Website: home-depot
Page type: review-order
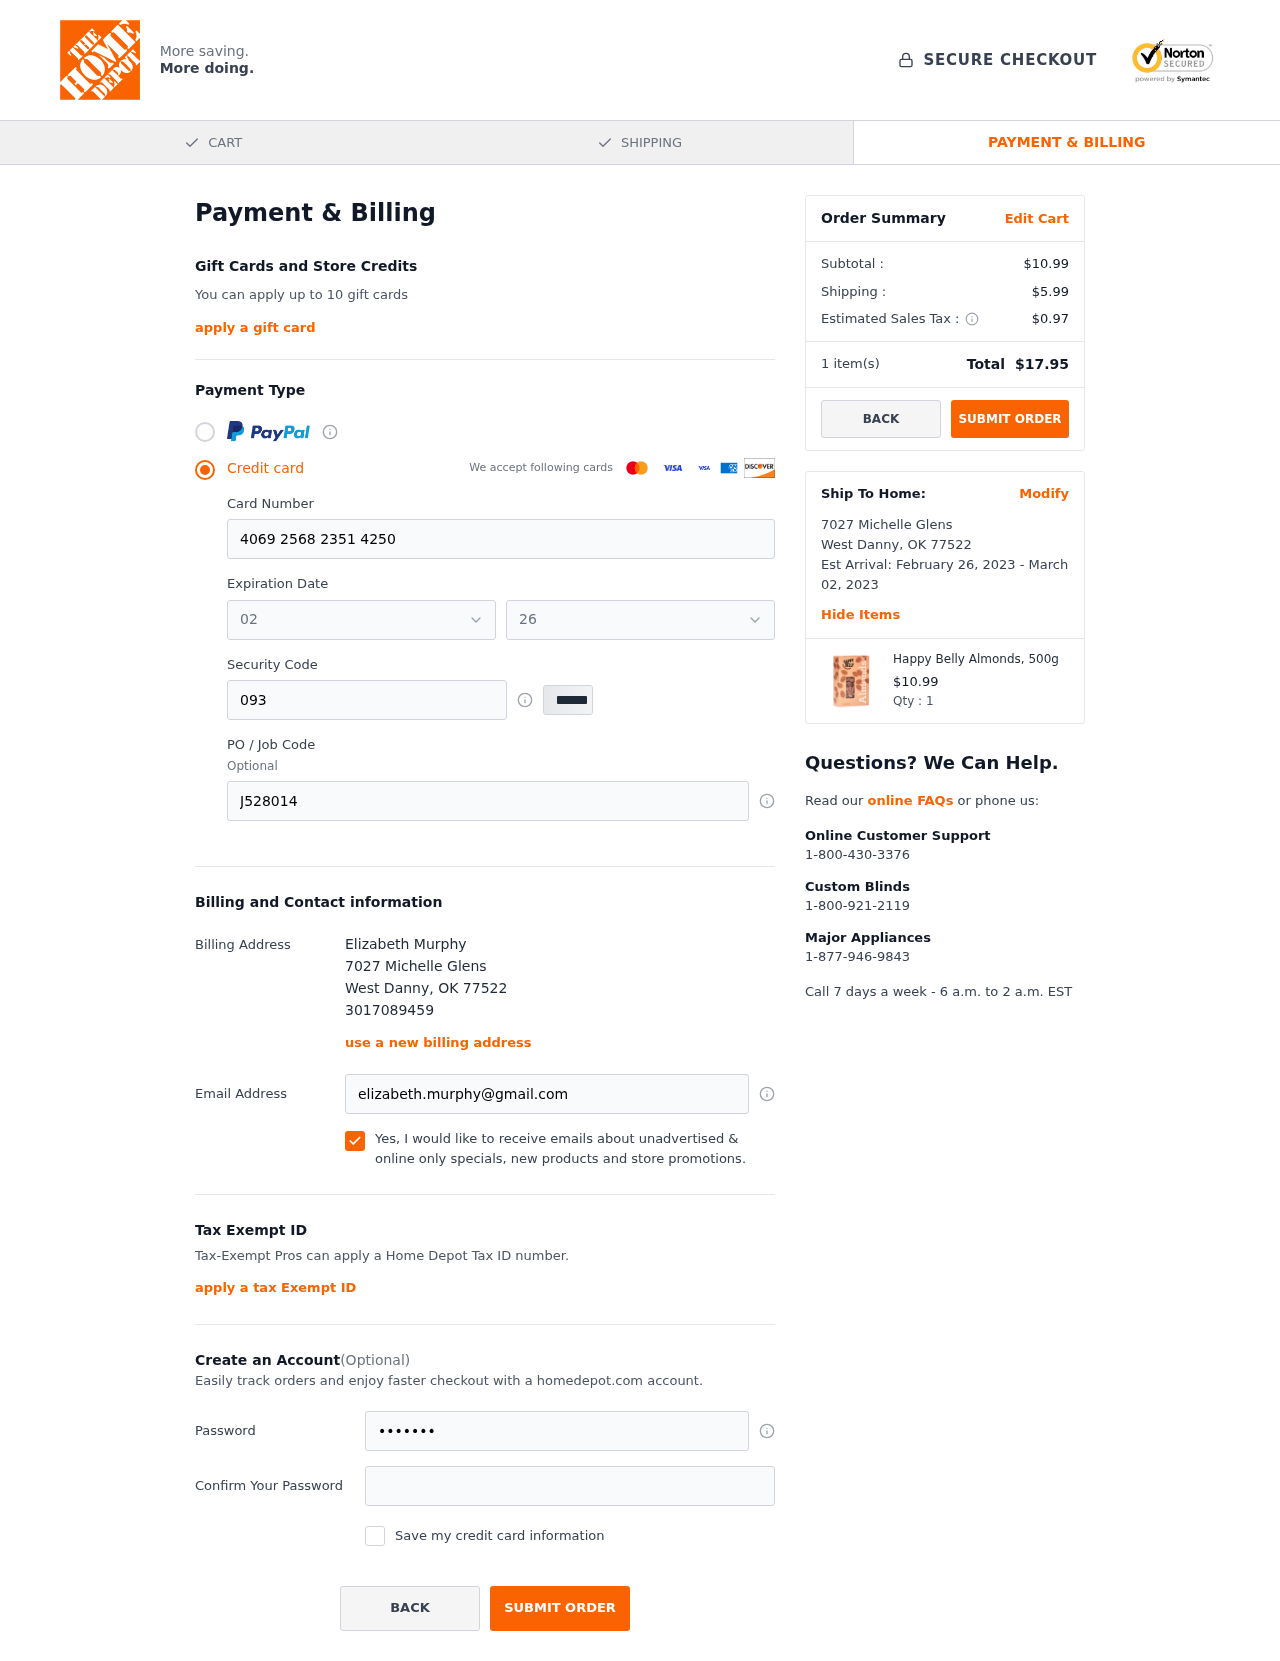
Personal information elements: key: PII_CARD_EXPIRY_MONTH
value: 02
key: PII_CARD_EXPIRY_YEAR
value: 26
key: PII_CITY
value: West Danny
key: PII_FULLNAME
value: Elizabeth Murphy
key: PII_PHONE
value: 3017089459
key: PII_POSTCODE
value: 77522
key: PII_STATE_ABBR
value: OK
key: PII_STREET
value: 7027 Michelle Glens
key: PII_CARD_NUMBER
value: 4069 2568 2351 4250
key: PII_CARD_CVV
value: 093
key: PII_JOB_CODE
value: J528014
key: PII_EMAIL
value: elizabeth.murphy@gmail.com
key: PII_POSTCODE_FULL
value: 77522
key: PII_POSTCODE_NUMERIC
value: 77522
Product elements: key: PRODUCT1_NAME
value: Happy Belly Almonds, 500g
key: PRODUCT1_PRICE
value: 10.99
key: PRODUCT1_QUANTITY
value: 1
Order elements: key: ORDER_SUBTOTAL
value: $10.99
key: ORDER_SHIPPING_COST
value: $5.99
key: ORDER_TAX
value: $0.97
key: ORDER_NUM_ITEMS
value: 1
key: ORDER_TOTAL
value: $17.95
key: ORDER_SHIPPING_DATE
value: February 26, 2023
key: ORDER_DELIVERY_DATE
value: March 02, 2023